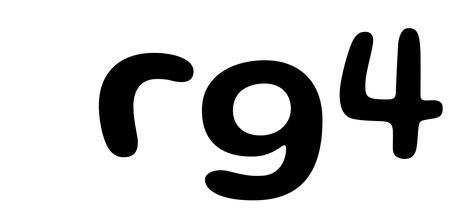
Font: Gluten_Medium